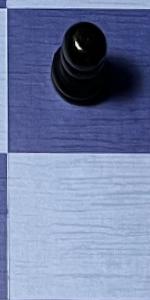
Label: Empty